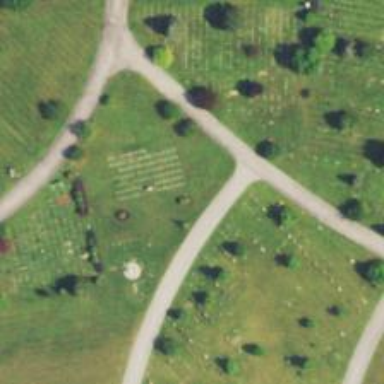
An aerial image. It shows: Sector in the cemetery.